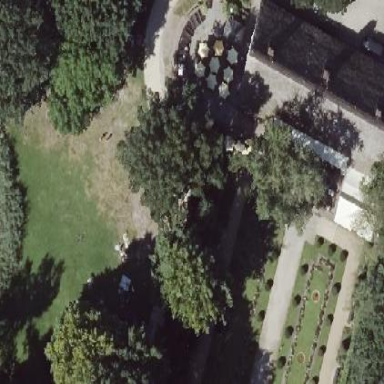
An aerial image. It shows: Outdoor seating area with paved surface.